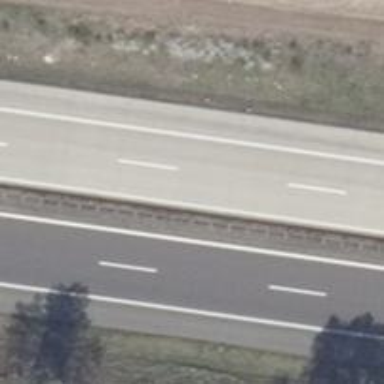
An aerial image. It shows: Concrete motorway.